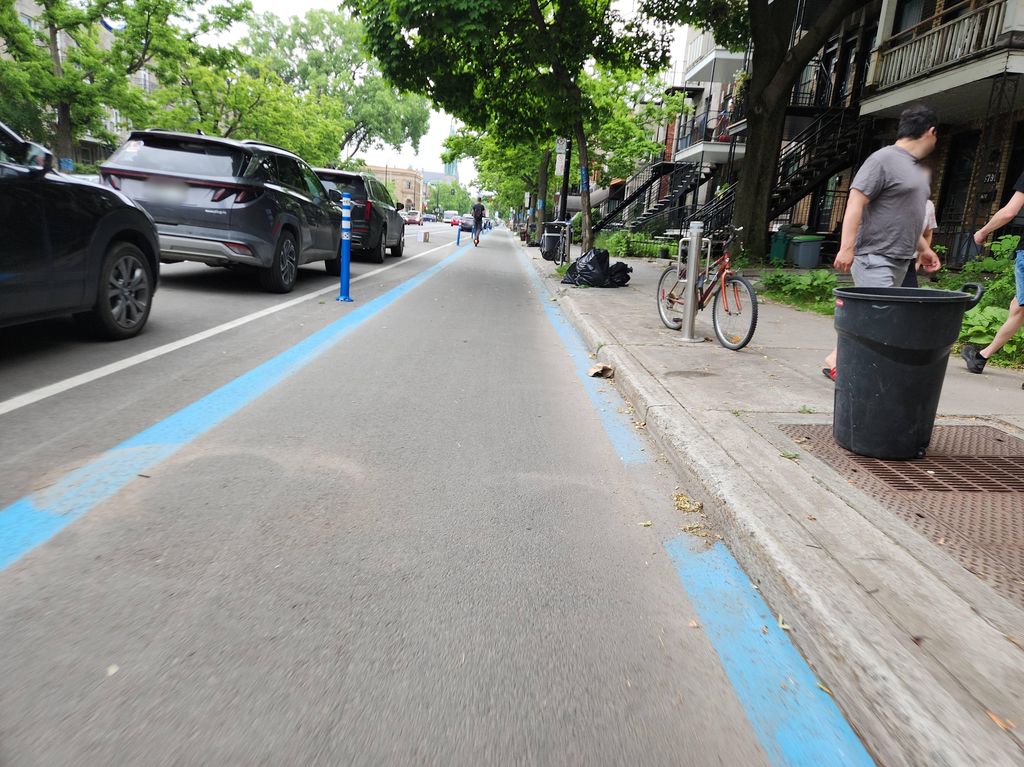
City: montreal